Question: I wrote an action for a user to downoad a generated xml generated whithout having to write it on the server disk, but keep it into memory.
Here is my code :
'''
public FileContentResult MyAction()
{
MemoryStream myStream = new MemoryStream();
XDocument xml = GenerateXml(...);
xml.Save(myStream );
myStream .Position = 0;
return File(myStream.GetBuffer(), "text/xml", "myFile.xml");
}
'''
Everything seem to work fine, the XML is correct, I can download the file, but I don't understand why I have 691920 "nul" caracters at the end of my file (the number of those caracters seems to be related to the length of the xml):

Where do they came from ? How can I rid of them ?
[Update]
I tried this :
'''
public FileContentResult MyAction()
{
XDocument xml = GenerateXml(...);
byte[] bytes = new byte[xml.ToString().Length * sizeof(char)];
Buffer.BlockCopy(xml.ToString().ToCharArray(), 0, bytes, 0, bytes.Length);
return File(bytes, "text/xml", "myFile.xml");
}
'''
And I didn't get the "nul" characters. So I suppose it is the MemoryStream which add extra caracters at the end of the file.
So in my example whith the second code my problem is solved.
But I also generate a Word document which I can't read (xxx.docx cannot be opened because there are problems with the contents).
I suppose I have the same problem here, the memory stream add extra caracters at the end of the file and corrupt it.
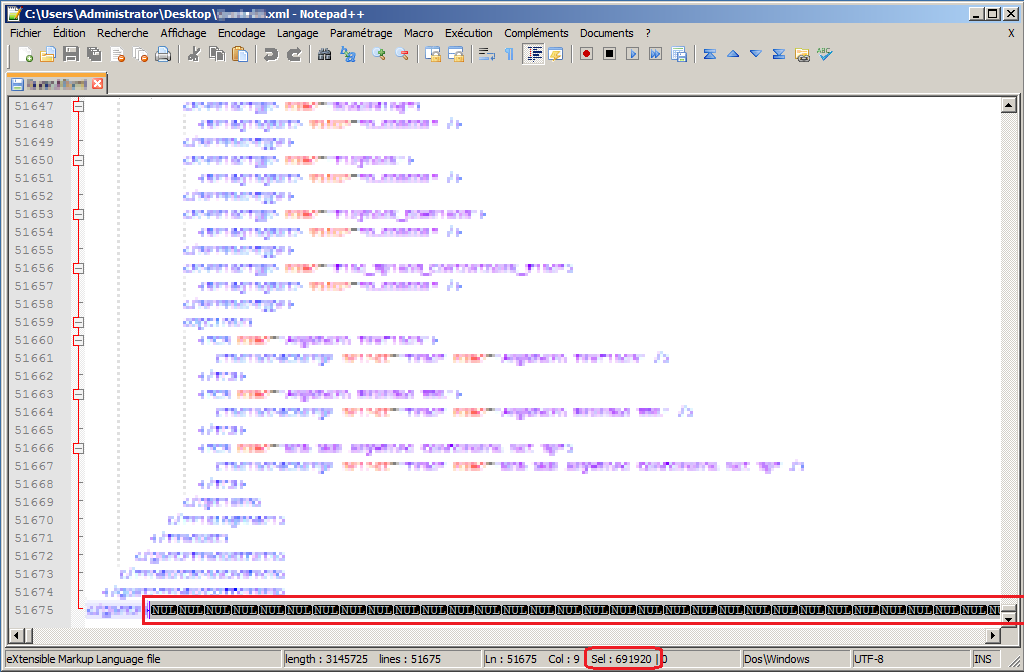
Answer: The problem is that you're calling 'myStream.GetBuffer()'. The <URL> method returns the array used by the 'MemoryStream', including any "spare" parts which don't contain real data. From the documentation:
> Note that the buffer contains allocated bytes which might be unused. For example, if the string "test" is written into the MemoryStream object, the length of the buffer returned from GetBuffer is 256, not 4, with 252 bytes unused. To obtain only the data in the buffer, use the ToArray method; however, ToArray creates a copy of the data in memory.
Instead of using 'GetBuffer()', use <URL> - or use the length of the stream to know how much of the buffer to actually use.
Note that in your updated code, you're basically converting the string to UTF-16 - which may well mean that it's twice the size it needs to be, and it may also not be following the encoding it claims. I wouldn't recommend that approach.